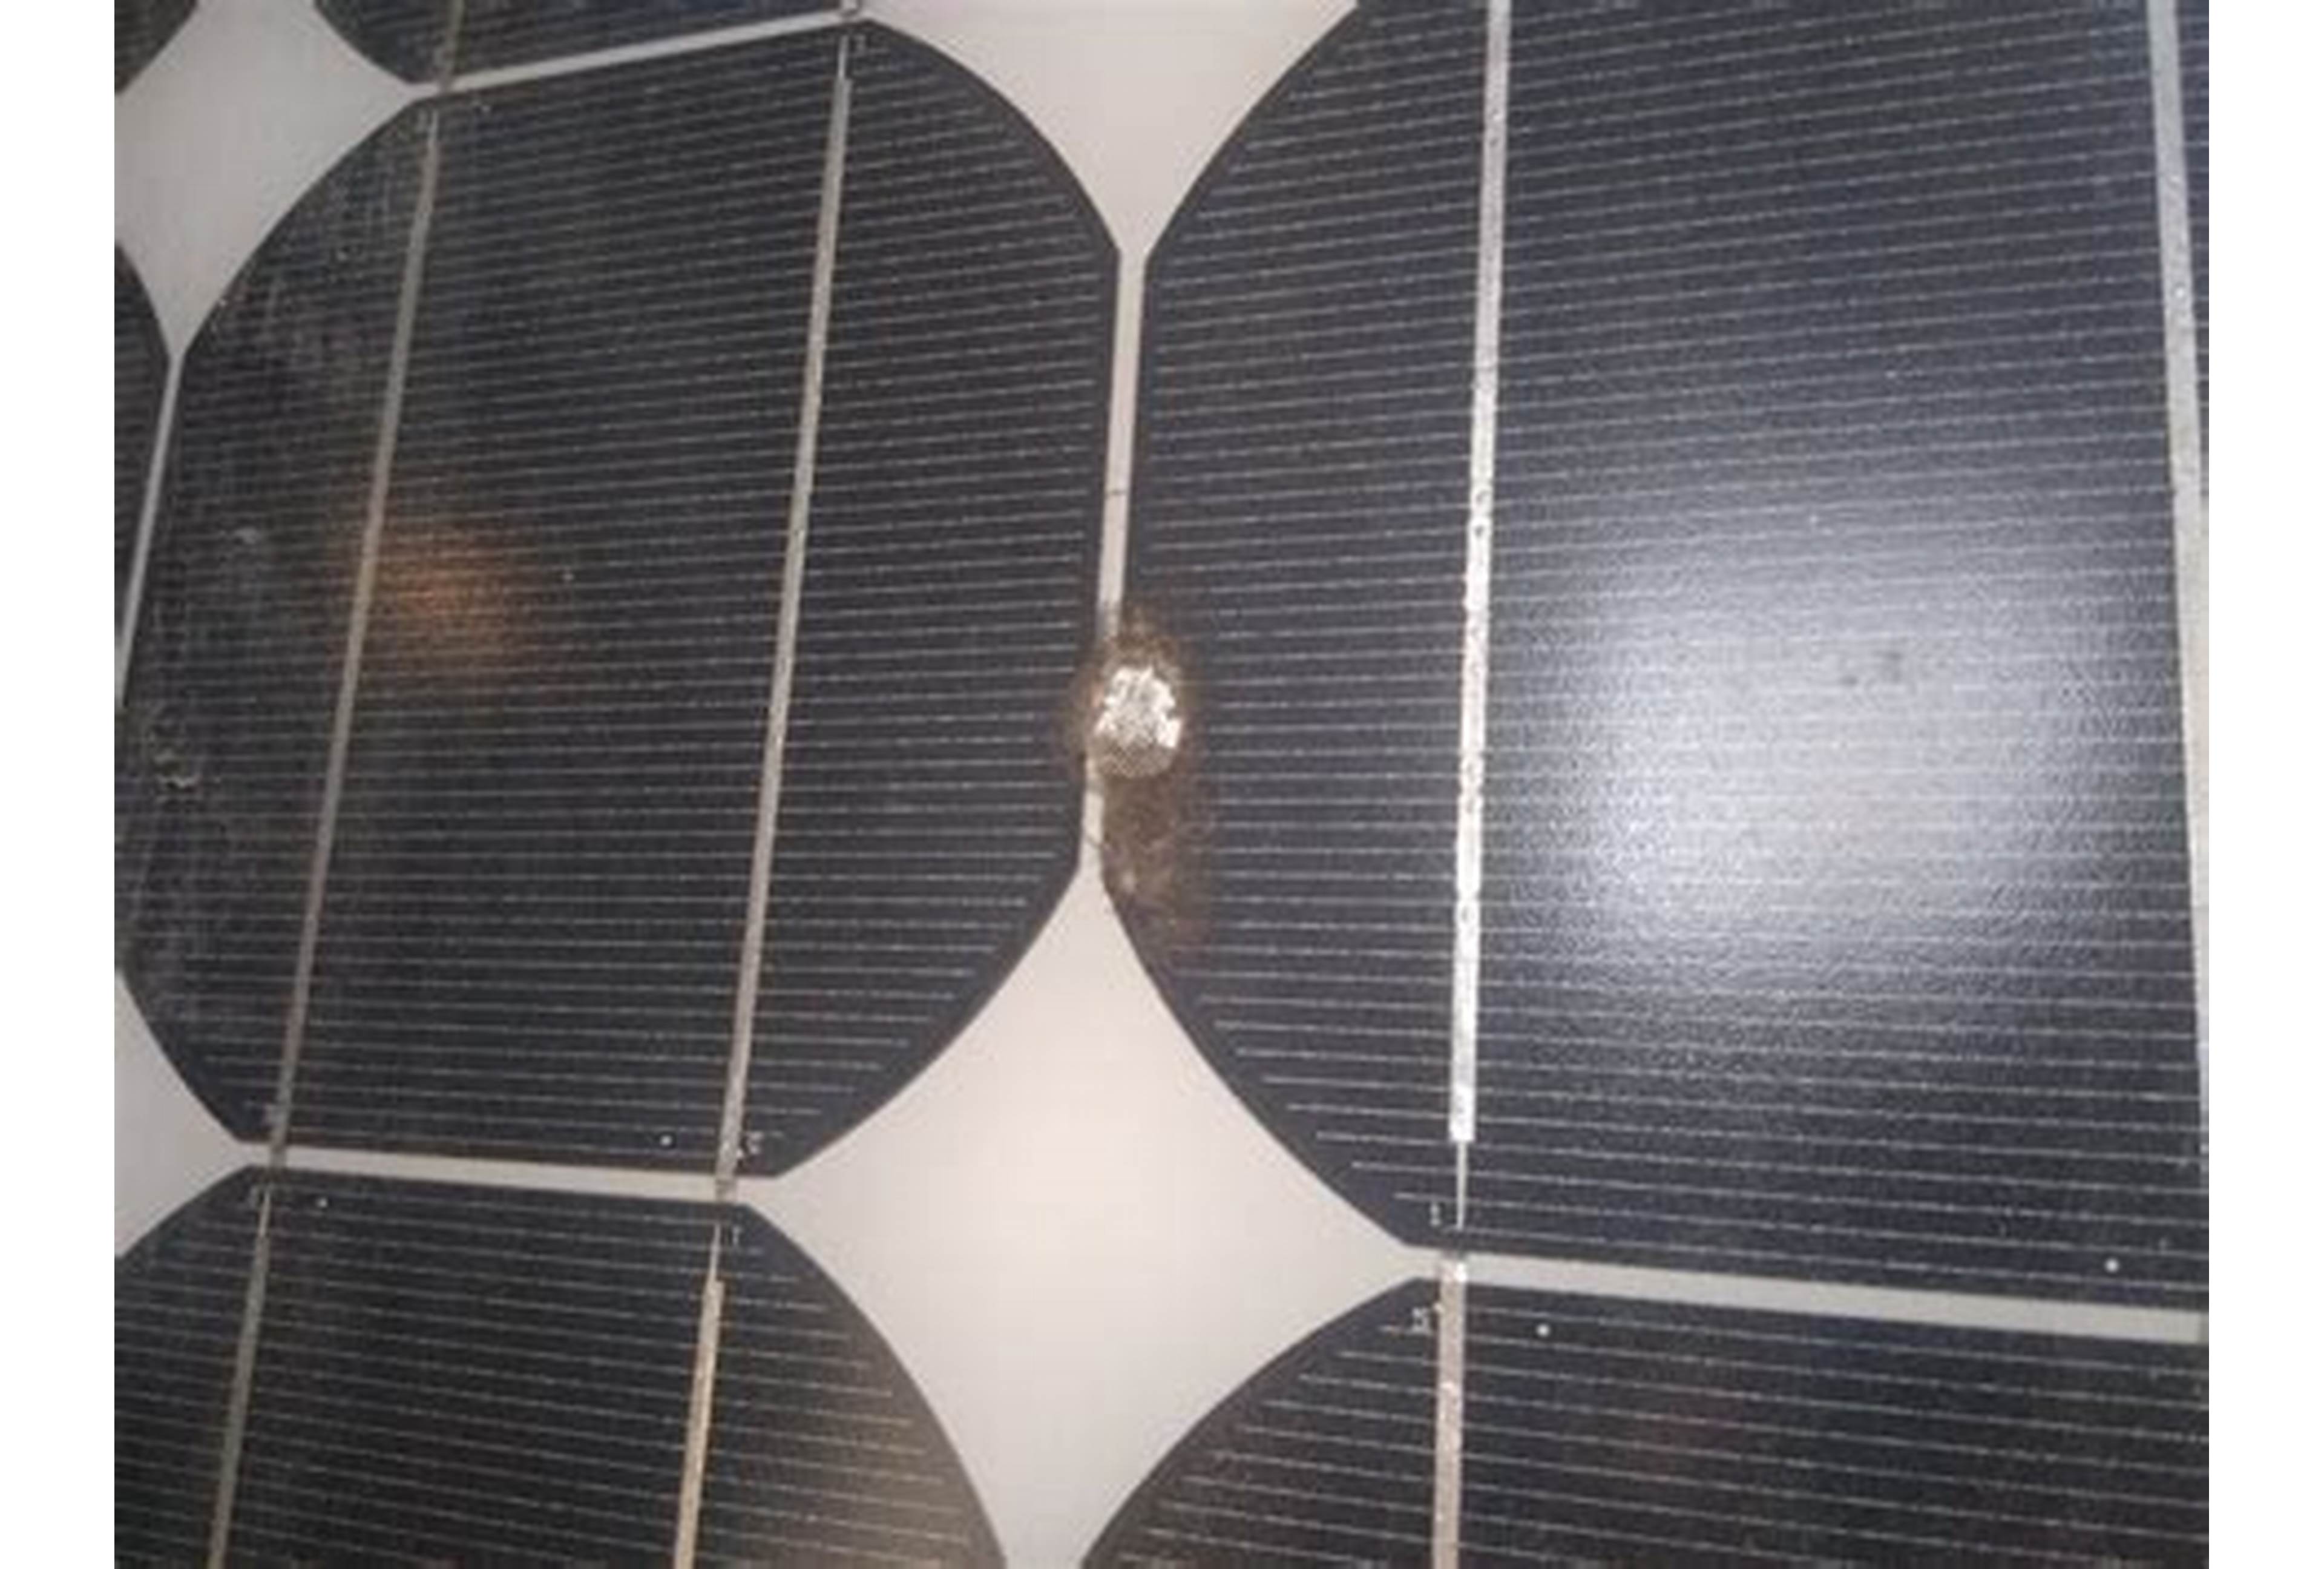
Label: Electrical-damage